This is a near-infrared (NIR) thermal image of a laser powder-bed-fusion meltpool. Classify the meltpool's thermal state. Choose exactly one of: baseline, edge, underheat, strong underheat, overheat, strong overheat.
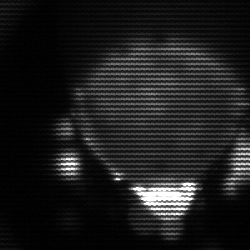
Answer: edge